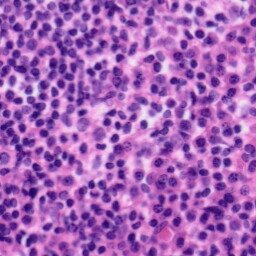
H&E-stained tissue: Tonsil